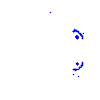
Particle: proton